Question: I am receiving the following error when attempting to load an object using ORM:
[Macromedia][SQLServer JDBC Driver]Unsupported data conversion.
Code:
'''
<cfscript>
order = entityLoadByPK('orders',session.orderid);
</cfscript>
'''
The value of session.orderid = 1001
I tried trimming it just in case there were some extra spaces on it. No dice.
Here is my table:

Here is my CFC:
'''
component output="false" persistent="true" table="orders" accessors="true"
{
property name="o_id" column="o_id" getter="true" setter="false" fieldtype="id" generator="identity";
property name="o_cust_id" column="o_cust_id" getter="true" setter="true" type="numeric" sqltype="cf_sql_integer";
property name="o_cart_id" column="o_cart_id" getter="true" setter="true" type="numeric" sqltype="cf_sql_integer";
property name="o_item_count" column="o_item_count" getter="true" setter="true" type="numeric" sqltype="cf_sql_integer";
property name="o_timestamp" column="o_timestamp" getter="true" setter="true" ORMtype="date" sqltype="cf_sql_timestamp";
property name="o_subtotal" column="o_subtotal" getter="true" setter="true" ORMtype="date" sqltype="";
property name="o_status" column="o_status" getter="true" setter="true" type="string" sqltype="cf_sql_varchar";
property name="o_tax_rate" column="o_tax_rate" getter="true" setter="true" type="string" sqltype="";
property name="o_tax_cost" column="o_tax_cost" getter="true" setter="true" type="string" sqltype="";
property name="o_promo_code" column="o_promo_code" getter="true" setter="true" type="string" sqltype="cf_sql_varchar";
property name="o_promo_value" column="o_promo_value" getter="true" setter="true" type="string" sqltype="";
property name="o_total" column="o_total" getter="true" setter="true" type="string" sqltype="";
property name="o_completed" column="o_completed" getter="true" setter="true" type="char" sqltype="cf_sql_bit";
property name="o_completed_date" column="o_completed_date" getter="true" setter="true" type="char" sqltype="";
public function init(){
return this;
}
}
'''
This one has me baffled.
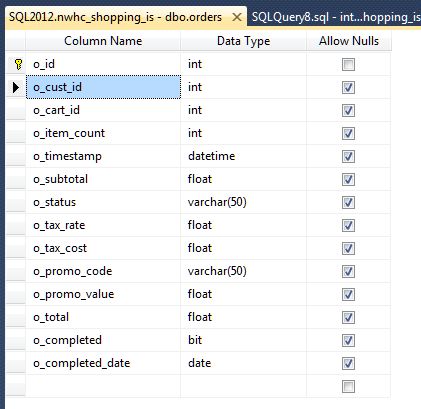
Answer: I figured this out. Apparently there is a bug in the SQL Server JDBC driver (<URL>. When a null value is in a datetime field an error occurs when attempting to retrieve the data.
I thought the problem field was my id field, but it was really the datetime field. Since I am only using this field as a timestamp, I just changed the data type to a varchar field and the error goes away.